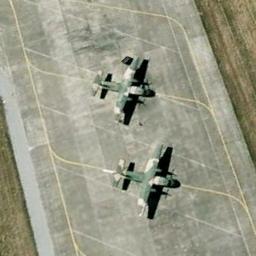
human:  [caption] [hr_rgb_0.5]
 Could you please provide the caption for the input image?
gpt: Two camouflage airplanes were parked on the runway .

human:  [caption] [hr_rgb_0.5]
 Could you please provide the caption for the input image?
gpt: Two airplanes are parked on the runway by the grass .

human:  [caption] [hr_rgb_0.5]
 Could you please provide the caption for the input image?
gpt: Two camouflage planes parked on the runway and the yellow lines of the S-type under them .

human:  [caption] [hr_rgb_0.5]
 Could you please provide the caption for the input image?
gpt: There are two green and white airplanes and many yellow landmarks .

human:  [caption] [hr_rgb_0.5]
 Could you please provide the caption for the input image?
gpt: Two planes are in the parking lot next to the grass .